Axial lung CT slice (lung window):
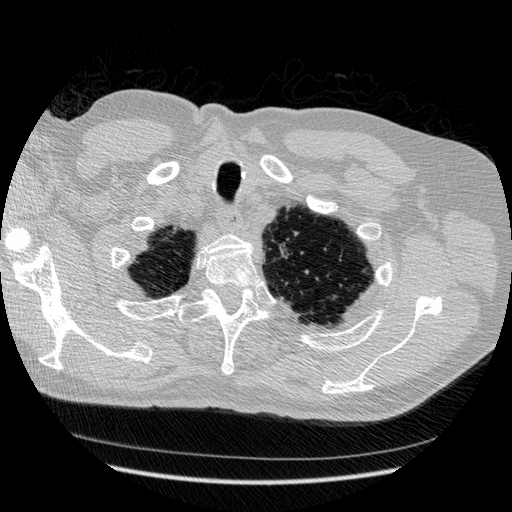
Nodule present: no